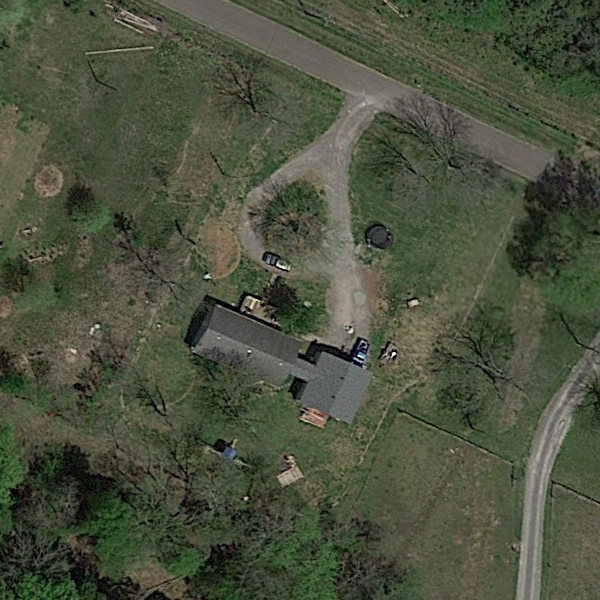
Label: SparseResidential